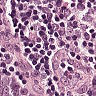
Metastatic tissue present: yes